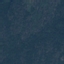
Land use / land cover class: Forest